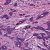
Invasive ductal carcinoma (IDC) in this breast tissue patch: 1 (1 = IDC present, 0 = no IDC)